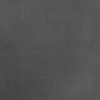
Label: dusty